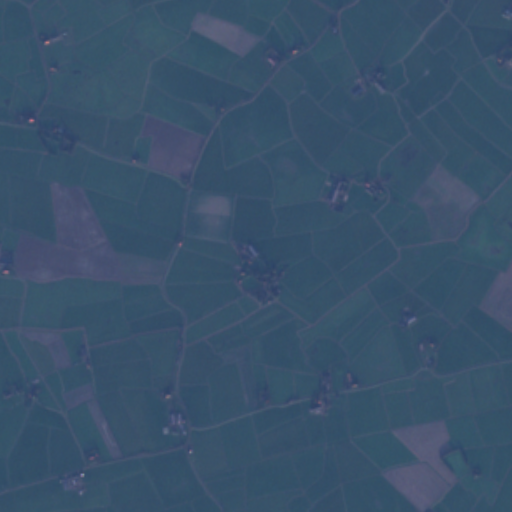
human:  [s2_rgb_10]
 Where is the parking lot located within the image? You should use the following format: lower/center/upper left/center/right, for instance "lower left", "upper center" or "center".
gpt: The parking lot is located in the center of the image.
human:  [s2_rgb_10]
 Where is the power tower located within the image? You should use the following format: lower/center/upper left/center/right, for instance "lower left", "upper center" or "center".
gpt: The power tower is located in the lower left of the image.
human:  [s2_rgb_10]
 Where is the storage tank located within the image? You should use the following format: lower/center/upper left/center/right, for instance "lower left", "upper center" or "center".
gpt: The storage tank is located in the upper right of the image.
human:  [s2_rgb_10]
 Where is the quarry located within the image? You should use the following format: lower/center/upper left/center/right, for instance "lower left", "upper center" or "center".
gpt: There is no quarry in the image.